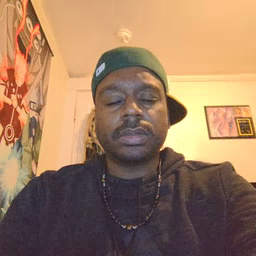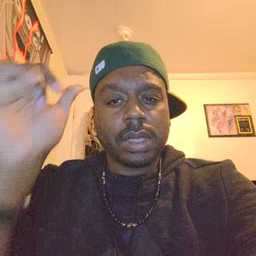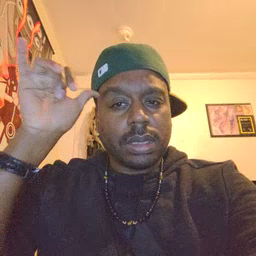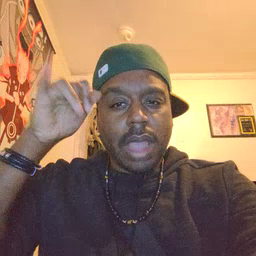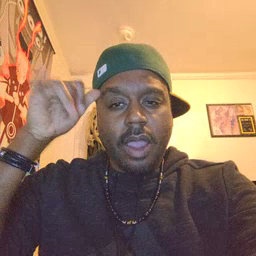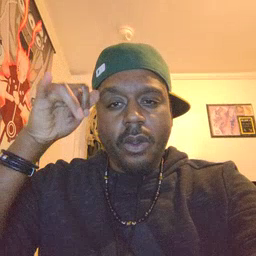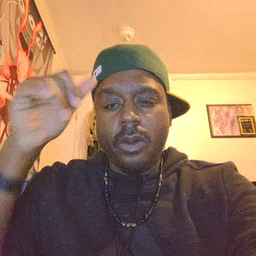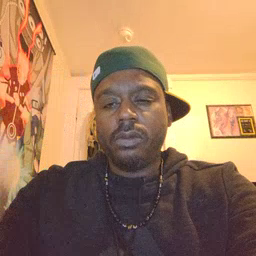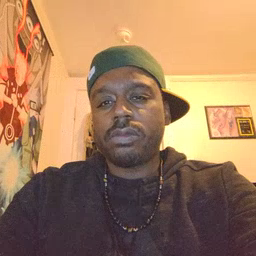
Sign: cow